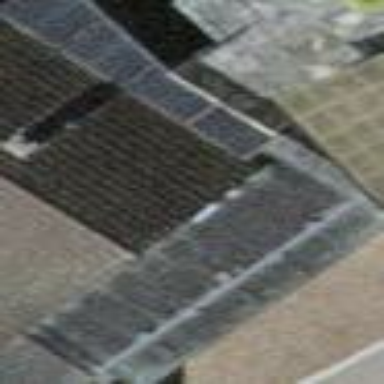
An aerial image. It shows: View of roof of building.